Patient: sex F, age 35
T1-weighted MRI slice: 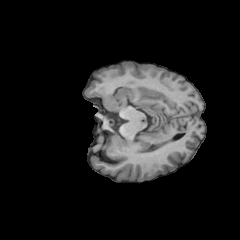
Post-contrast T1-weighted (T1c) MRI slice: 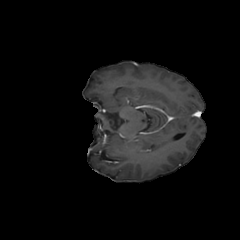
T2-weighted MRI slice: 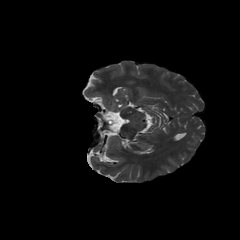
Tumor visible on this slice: no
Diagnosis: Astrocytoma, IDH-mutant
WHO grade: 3